Field crop: maize
Growth stage: 2
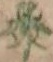
Species: atriplex